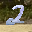
Label: 2